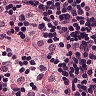
Metastatic tissue present: no